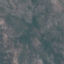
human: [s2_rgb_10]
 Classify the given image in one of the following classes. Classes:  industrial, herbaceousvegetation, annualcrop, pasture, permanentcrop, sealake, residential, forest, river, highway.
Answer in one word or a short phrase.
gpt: HerbaceousVegetation